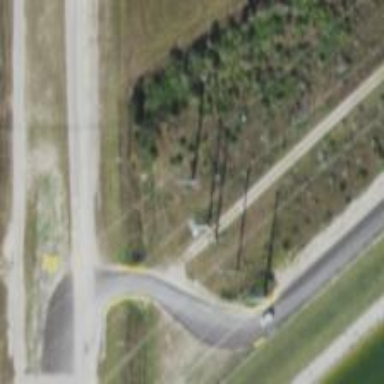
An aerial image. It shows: Power pole.